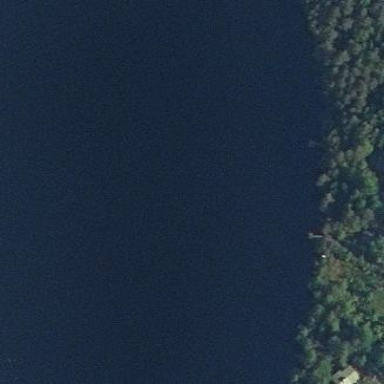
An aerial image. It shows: Beautiful lake surrounded by nature.